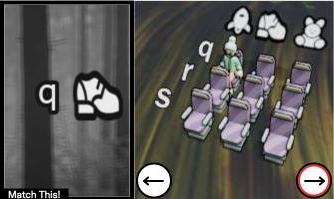
Task: seats
Answer: no